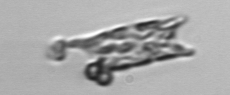
Label: Eucampia